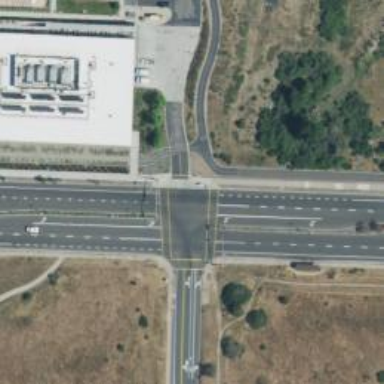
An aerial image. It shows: Marked crossing on the road.